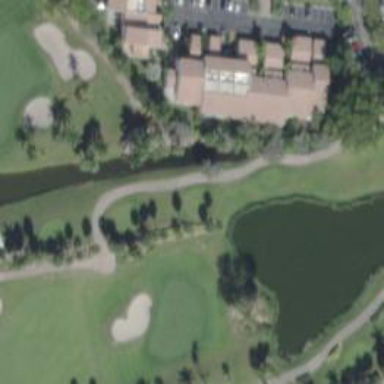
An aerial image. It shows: Service road used as golf cart path.